Question: So I have a list of highscores that I display at the end of a game in a 'UIAlertView' along with the users own score.

I was wondering whether there was a way to format this text so that it would appear in a nicely formatted list with even spacing for the different names and times or if I will have to create my own interface instead of using the 'UIAlertView'.
EDIT: code for 'UIAlertView'
'''
UIAlertView *alertView =[[UIAlertView alloc] initWithTitle:nil message:[NSString stringWithFormat:@"Your Time: %.2f seconds.
1. %@ %@
2. %@ %@
3. %@ %@
4. %@ %@
5. %@ %@",currentTime,[array objectAtIndex:0],[scoreArray objectAtIndex:0],[array objectAtIndex:1],[scoreArray objectAtIndex:1],[array objectAtIndex:2],[scoreArray objectAtIndex:2],[array objectAtIndex:3],[scoreArray objectAtIndex:3],[array objectAtIndex:4],[scoreArray objectAtIndex:4] ] delegate:self cancelButtonTitle:nil otherButtonTitles:@"Main Menu",@"Play Again", nil];
'''
Both the arrays are taken from 'NSUserDefaults'
EDIT 2: Also, name is limited to 10 characters
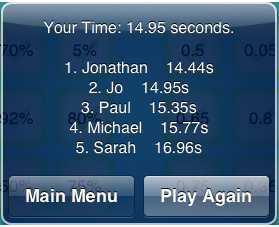
Answer: This will need some string manipulation and formatting by adding tabs and space, my opinion is to build your own view to represent your custom information